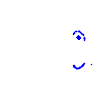
Particle: electron